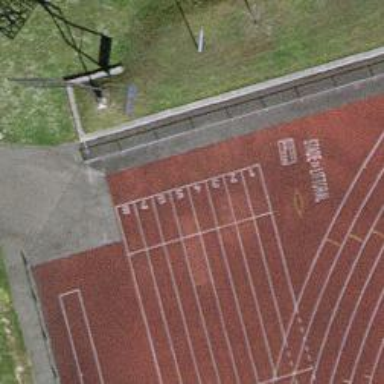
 designed for leisure and sports activities."